Question: I've made a GLSL shader for doing per-pixel blinn phong lighting on a scene, and I've had some issues w/ the light cast on the scene. Each light seems to have a very hard boundary on its effect ( in attached screenshot, you can see the boundary of the light on the bottom plane - the light (whose world position is equivalent to the hanging black spheres in the scene) is hanging over the plane and ferrari model, but for some reason only casts light appropriately back /towards/ the camera, not forward, away from the camera.
I feel like I'm making some mistake / lack some understanding in how the eye direction affects the blinn phong lighting model. Have I messed up my calculations, or do I simply not understand how this particular lighting model is supposed to work?
My shader code is here: <URL>
Screenshot of effect:
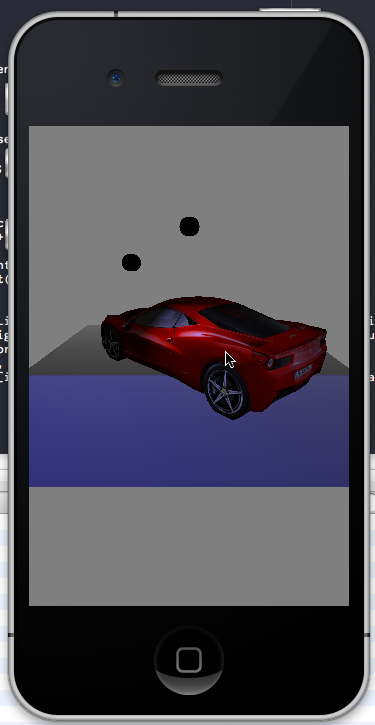
Answer: Your computation of the half vector seems to be wrong. The half vector is the vector between light direction and view direction (direction to camera), which is also the part where the eye direction affects the lighting. But since you are computing your lighting in world space and not in view space, you cannot just use the view space position as eye direction, instead you need the position of the viewer/camera in world space as input to the shader. Oh, and don't forget to normalize the light vector before computing the half vector (and also interpolate the normalized light vector). So substituting
'''
halfVectors[i] = normalize(lights.allLights[i].position + lightDirections[i]);
'''
with
'''
uniform vec3 viewerPos;
...
vec3 eyeDirection = normalize(viewerPos - worldPosition.xyz);
...
lightDirections[i] /= dist;
halfVectors[i] = normalize(eyeDirection + lightDirections[i]);
'''
Should do the trick. The eye direction doesn't need to be a varying anymore, as its not needed in the fragment shader (its implicitly saved in the half vector).
I'm not sure if interpolating the half vector gives exactly the same results as interpolating the eye direction and computing the half vector in the fragment shader (this way you would also spare the many varyings). But at least it should work now.
Same with the attenuation factor. As it's nonlinear in the distance to the light, you might not get exactly the same results as when computing it per fragment. But it might be tolerable, depnding on the tessellation quality.